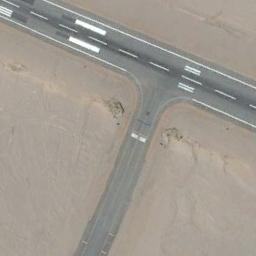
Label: runway